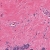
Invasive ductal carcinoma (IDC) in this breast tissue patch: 0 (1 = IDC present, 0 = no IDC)